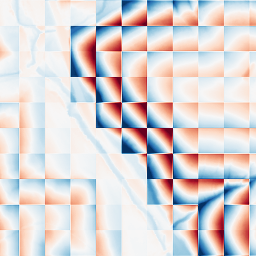
Category: wavelet
Decomposition family: wavelet_dwt
Decomposition parameters: wavelet: haar
level: 5
Upsampling method: edge_directed
Upsampling parameters: scale: 2
Upsampling scale: 2